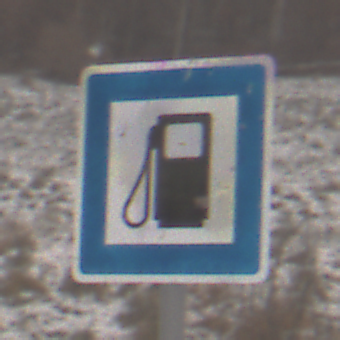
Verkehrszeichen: Tankstelle
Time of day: Midday
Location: Outdoor (Nature)
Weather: Overcast
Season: Winter
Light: Natural